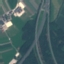
Land use / land cover class: Highway